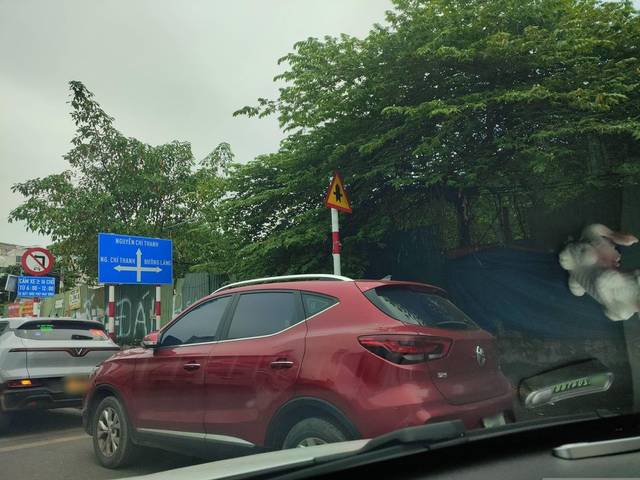
Region: Vietnam
Coordinates: 21.024, 105.804